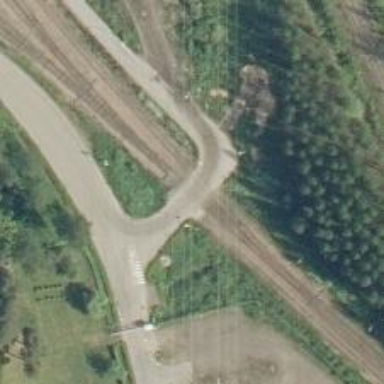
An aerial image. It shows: Railway siding for service.